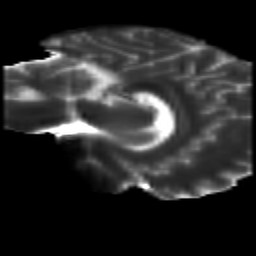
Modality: T2w
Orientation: sagittal
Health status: healthy
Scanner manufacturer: siemens
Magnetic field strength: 3 T
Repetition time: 10 s
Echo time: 0.092 s